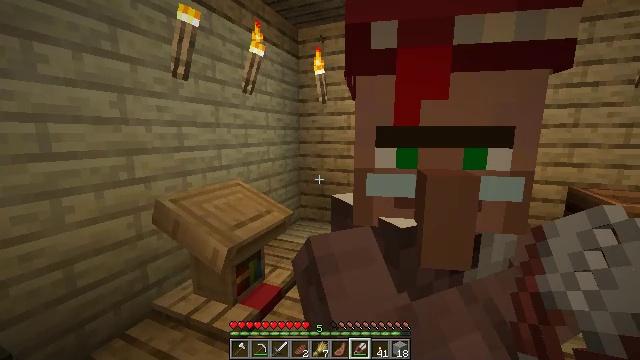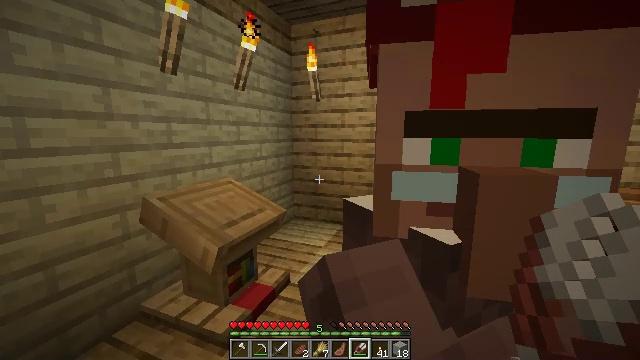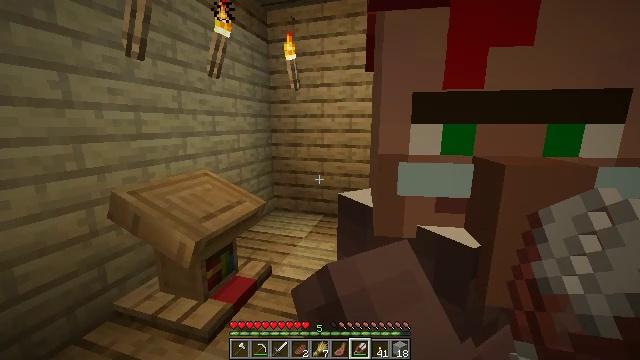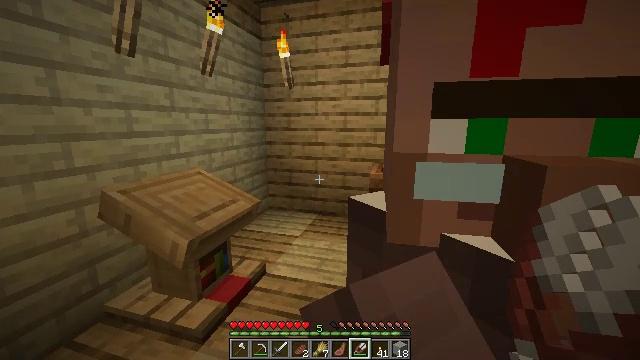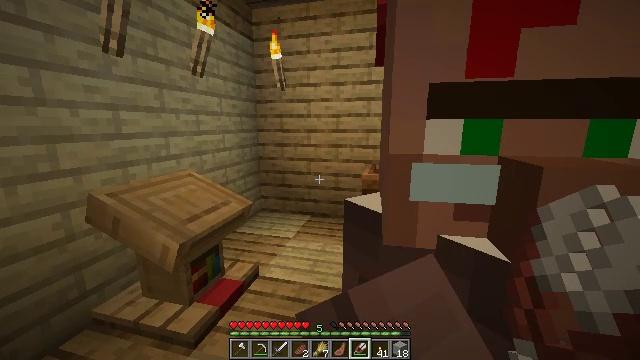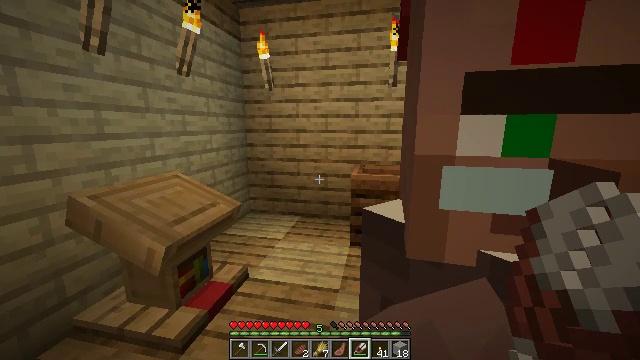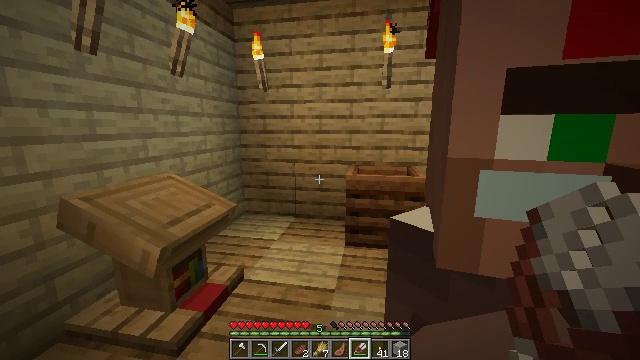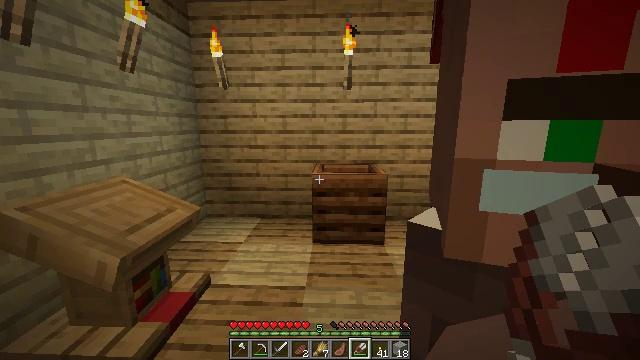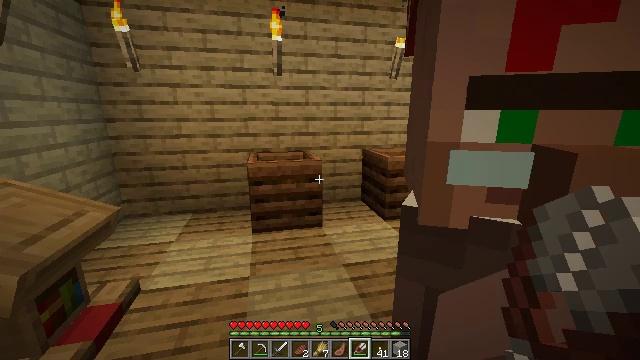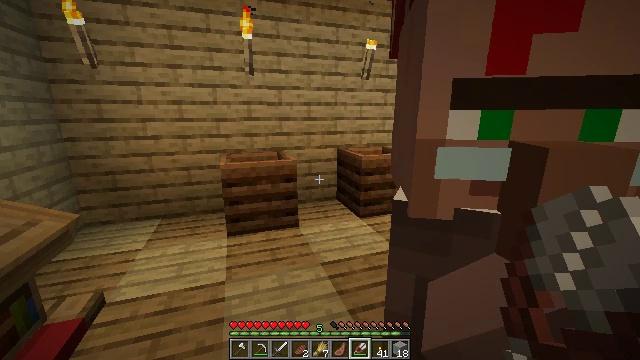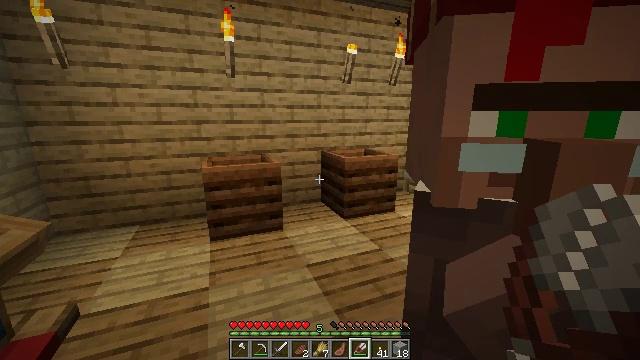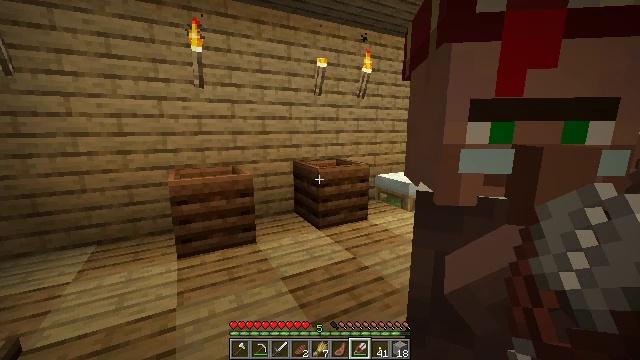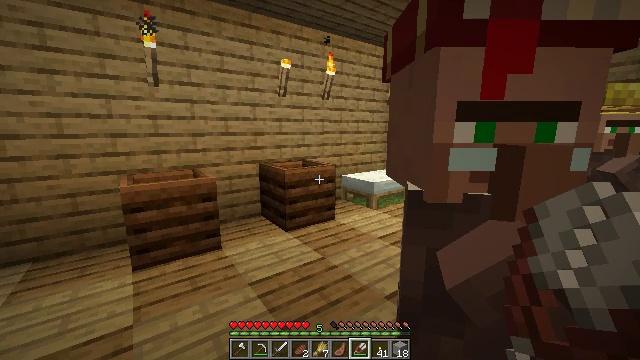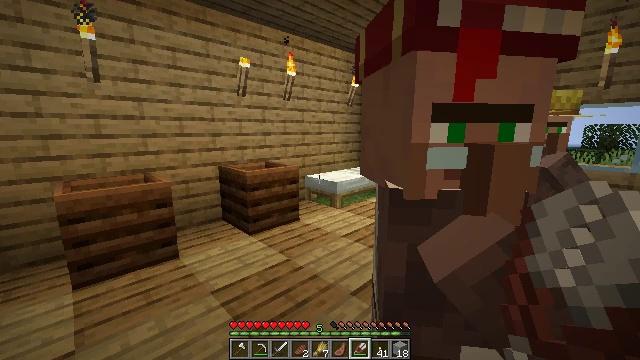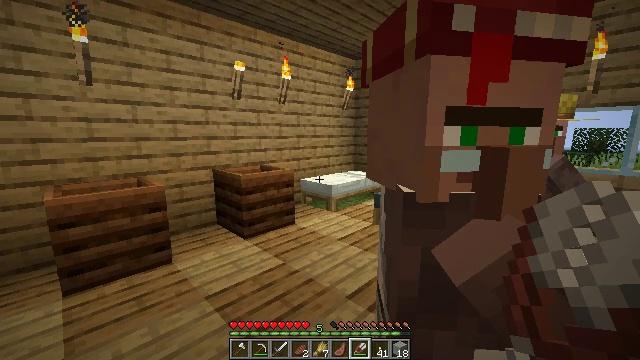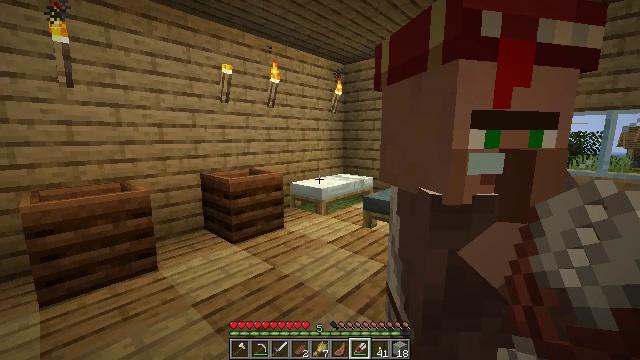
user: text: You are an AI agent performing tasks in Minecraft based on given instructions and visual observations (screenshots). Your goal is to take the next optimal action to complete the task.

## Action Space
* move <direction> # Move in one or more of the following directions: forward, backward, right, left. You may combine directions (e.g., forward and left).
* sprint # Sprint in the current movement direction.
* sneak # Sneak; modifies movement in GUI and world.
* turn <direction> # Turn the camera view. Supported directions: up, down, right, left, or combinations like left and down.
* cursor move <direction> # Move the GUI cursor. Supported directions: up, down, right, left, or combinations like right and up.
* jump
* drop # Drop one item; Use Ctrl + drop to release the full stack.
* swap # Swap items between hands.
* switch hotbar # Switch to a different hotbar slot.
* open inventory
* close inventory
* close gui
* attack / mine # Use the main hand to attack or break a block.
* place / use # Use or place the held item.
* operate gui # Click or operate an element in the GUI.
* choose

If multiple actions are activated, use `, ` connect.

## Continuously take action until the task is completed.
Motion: motion action
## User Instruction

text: Craft the gray bed in the crafting table.
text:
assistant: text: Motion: turn right
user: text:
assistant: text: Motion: turn right and down
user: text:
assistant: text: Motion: turn right
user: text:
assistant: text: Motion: turn right
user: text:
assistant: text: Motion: turn right
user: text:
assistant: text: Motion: turn right
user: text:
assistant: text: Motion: turn right
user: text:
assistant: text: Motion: turn right and down
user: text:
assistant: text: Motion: turn right
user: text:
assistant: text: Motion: turn right
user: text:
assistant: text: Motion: turn right and up
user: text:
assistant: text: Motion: turn right
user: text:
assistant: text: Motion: turn right
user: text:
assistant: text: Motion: turn right
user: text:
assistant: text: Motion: turn right
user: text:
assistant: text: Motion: turn right and up
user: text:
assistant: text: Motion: turn right
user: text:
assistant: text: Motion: turn right
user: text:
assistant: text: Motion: no_op
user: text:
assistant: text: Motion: turn right and up
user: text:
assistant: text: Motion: turn right
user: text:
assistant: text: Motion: turn right
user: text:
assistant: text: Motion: turn right
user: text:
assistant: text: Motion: turn right
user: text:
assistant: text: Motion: turn right
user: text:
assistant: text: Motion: turn right
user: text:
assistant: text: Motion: turn right
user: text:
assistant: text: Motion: no_op
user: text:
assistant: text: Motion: no_op
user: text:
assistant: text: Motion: no_op